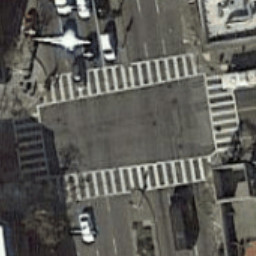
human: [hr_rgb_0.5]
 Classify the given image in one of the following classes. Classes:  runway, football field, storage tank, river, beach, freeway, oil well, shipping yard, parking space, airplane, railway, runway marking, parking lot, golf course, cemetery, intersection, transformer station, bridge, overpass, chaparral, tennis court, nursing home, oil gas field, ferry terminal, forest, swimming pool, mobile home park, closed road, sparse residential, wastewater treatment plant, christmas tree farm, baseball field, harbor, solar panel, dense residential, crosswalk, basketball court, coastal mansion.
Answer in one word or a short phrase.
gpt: crosswalk